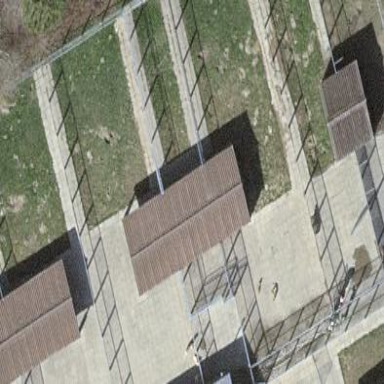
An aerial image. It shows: View of roof of building.